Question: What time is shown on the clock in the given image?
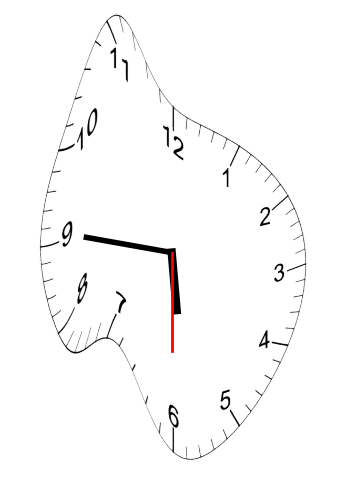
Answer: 05:45:30